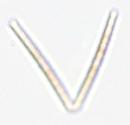
Label: Thalassionema